Interaction volume radius: 5 \u00c5
Interaction volume height: 15 \u00c5
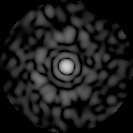
Disorder parameter: 0.8203